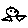
Label: triangle